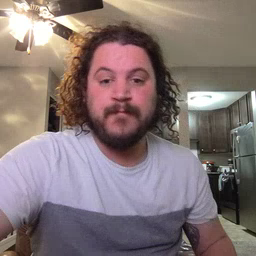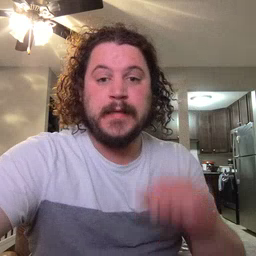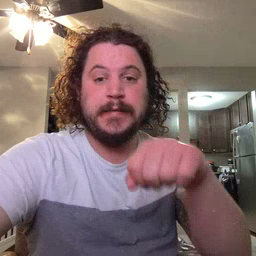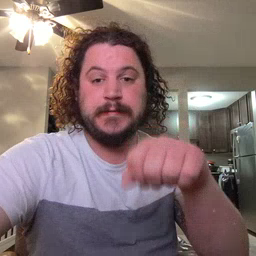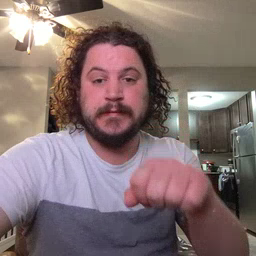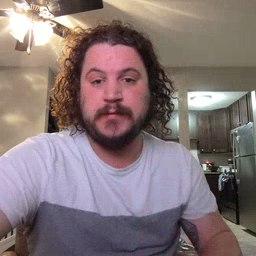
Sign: yes